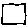
Label: square